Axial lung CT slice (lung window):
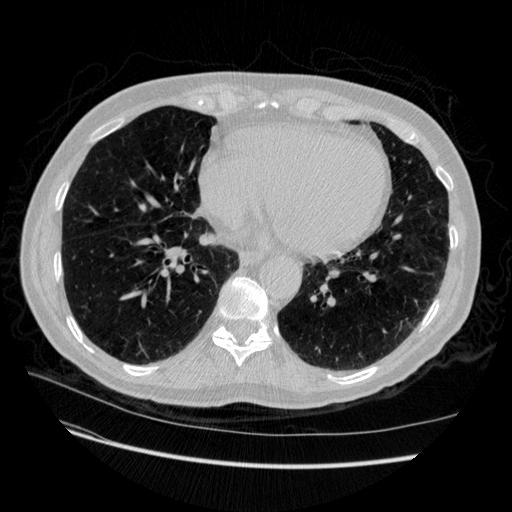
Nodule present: no